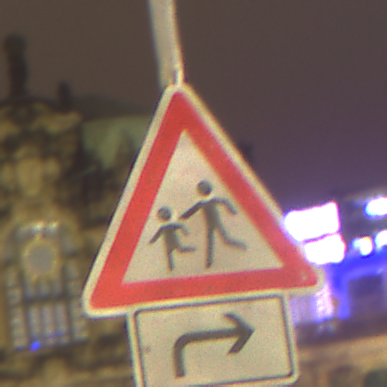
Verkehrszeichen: KinderRechts
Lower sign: RichtungsangabeDurchPfeile5
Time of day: Night
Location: Outdoor (Urban)
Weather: Overcast
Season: NotSpecified
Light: Artificial